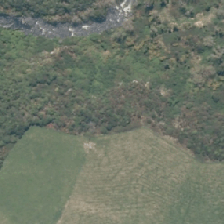
Land cover: deciduous_hardwood